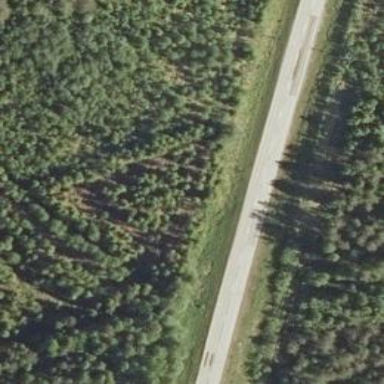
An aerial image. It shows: Asphalt road classified as trunk highway.